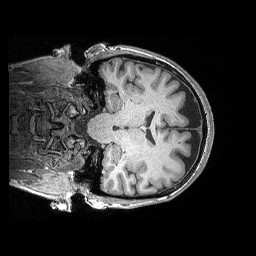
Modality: T1w
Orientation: coronal
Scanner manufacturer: siemens
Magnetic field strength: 3 T
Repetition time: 2.3 s
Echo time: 0.00298 s